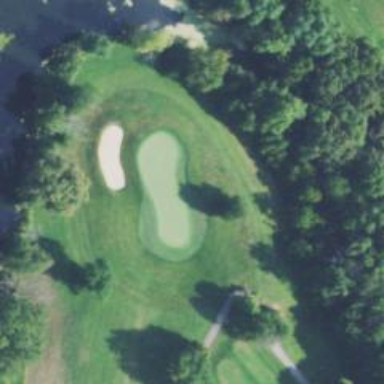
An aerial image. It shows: Golf hole.